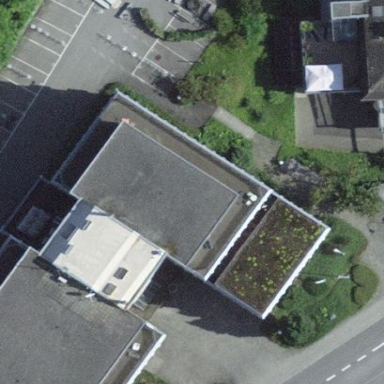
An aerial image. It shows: Cafe located in building.